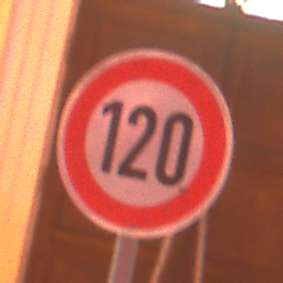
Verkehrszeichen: Geschwindigkeit120
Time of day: Night
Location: Outdoor (Urban)
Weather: Overcast
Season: Winter
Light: Artificial